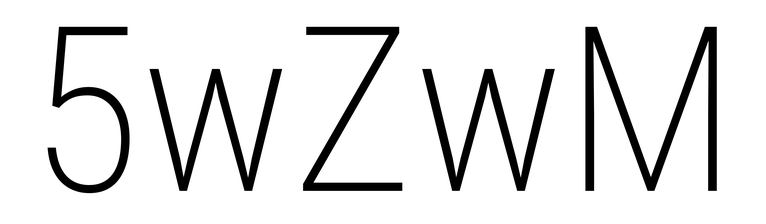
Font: Roboto_Condensed_ExtraLight